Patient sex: F
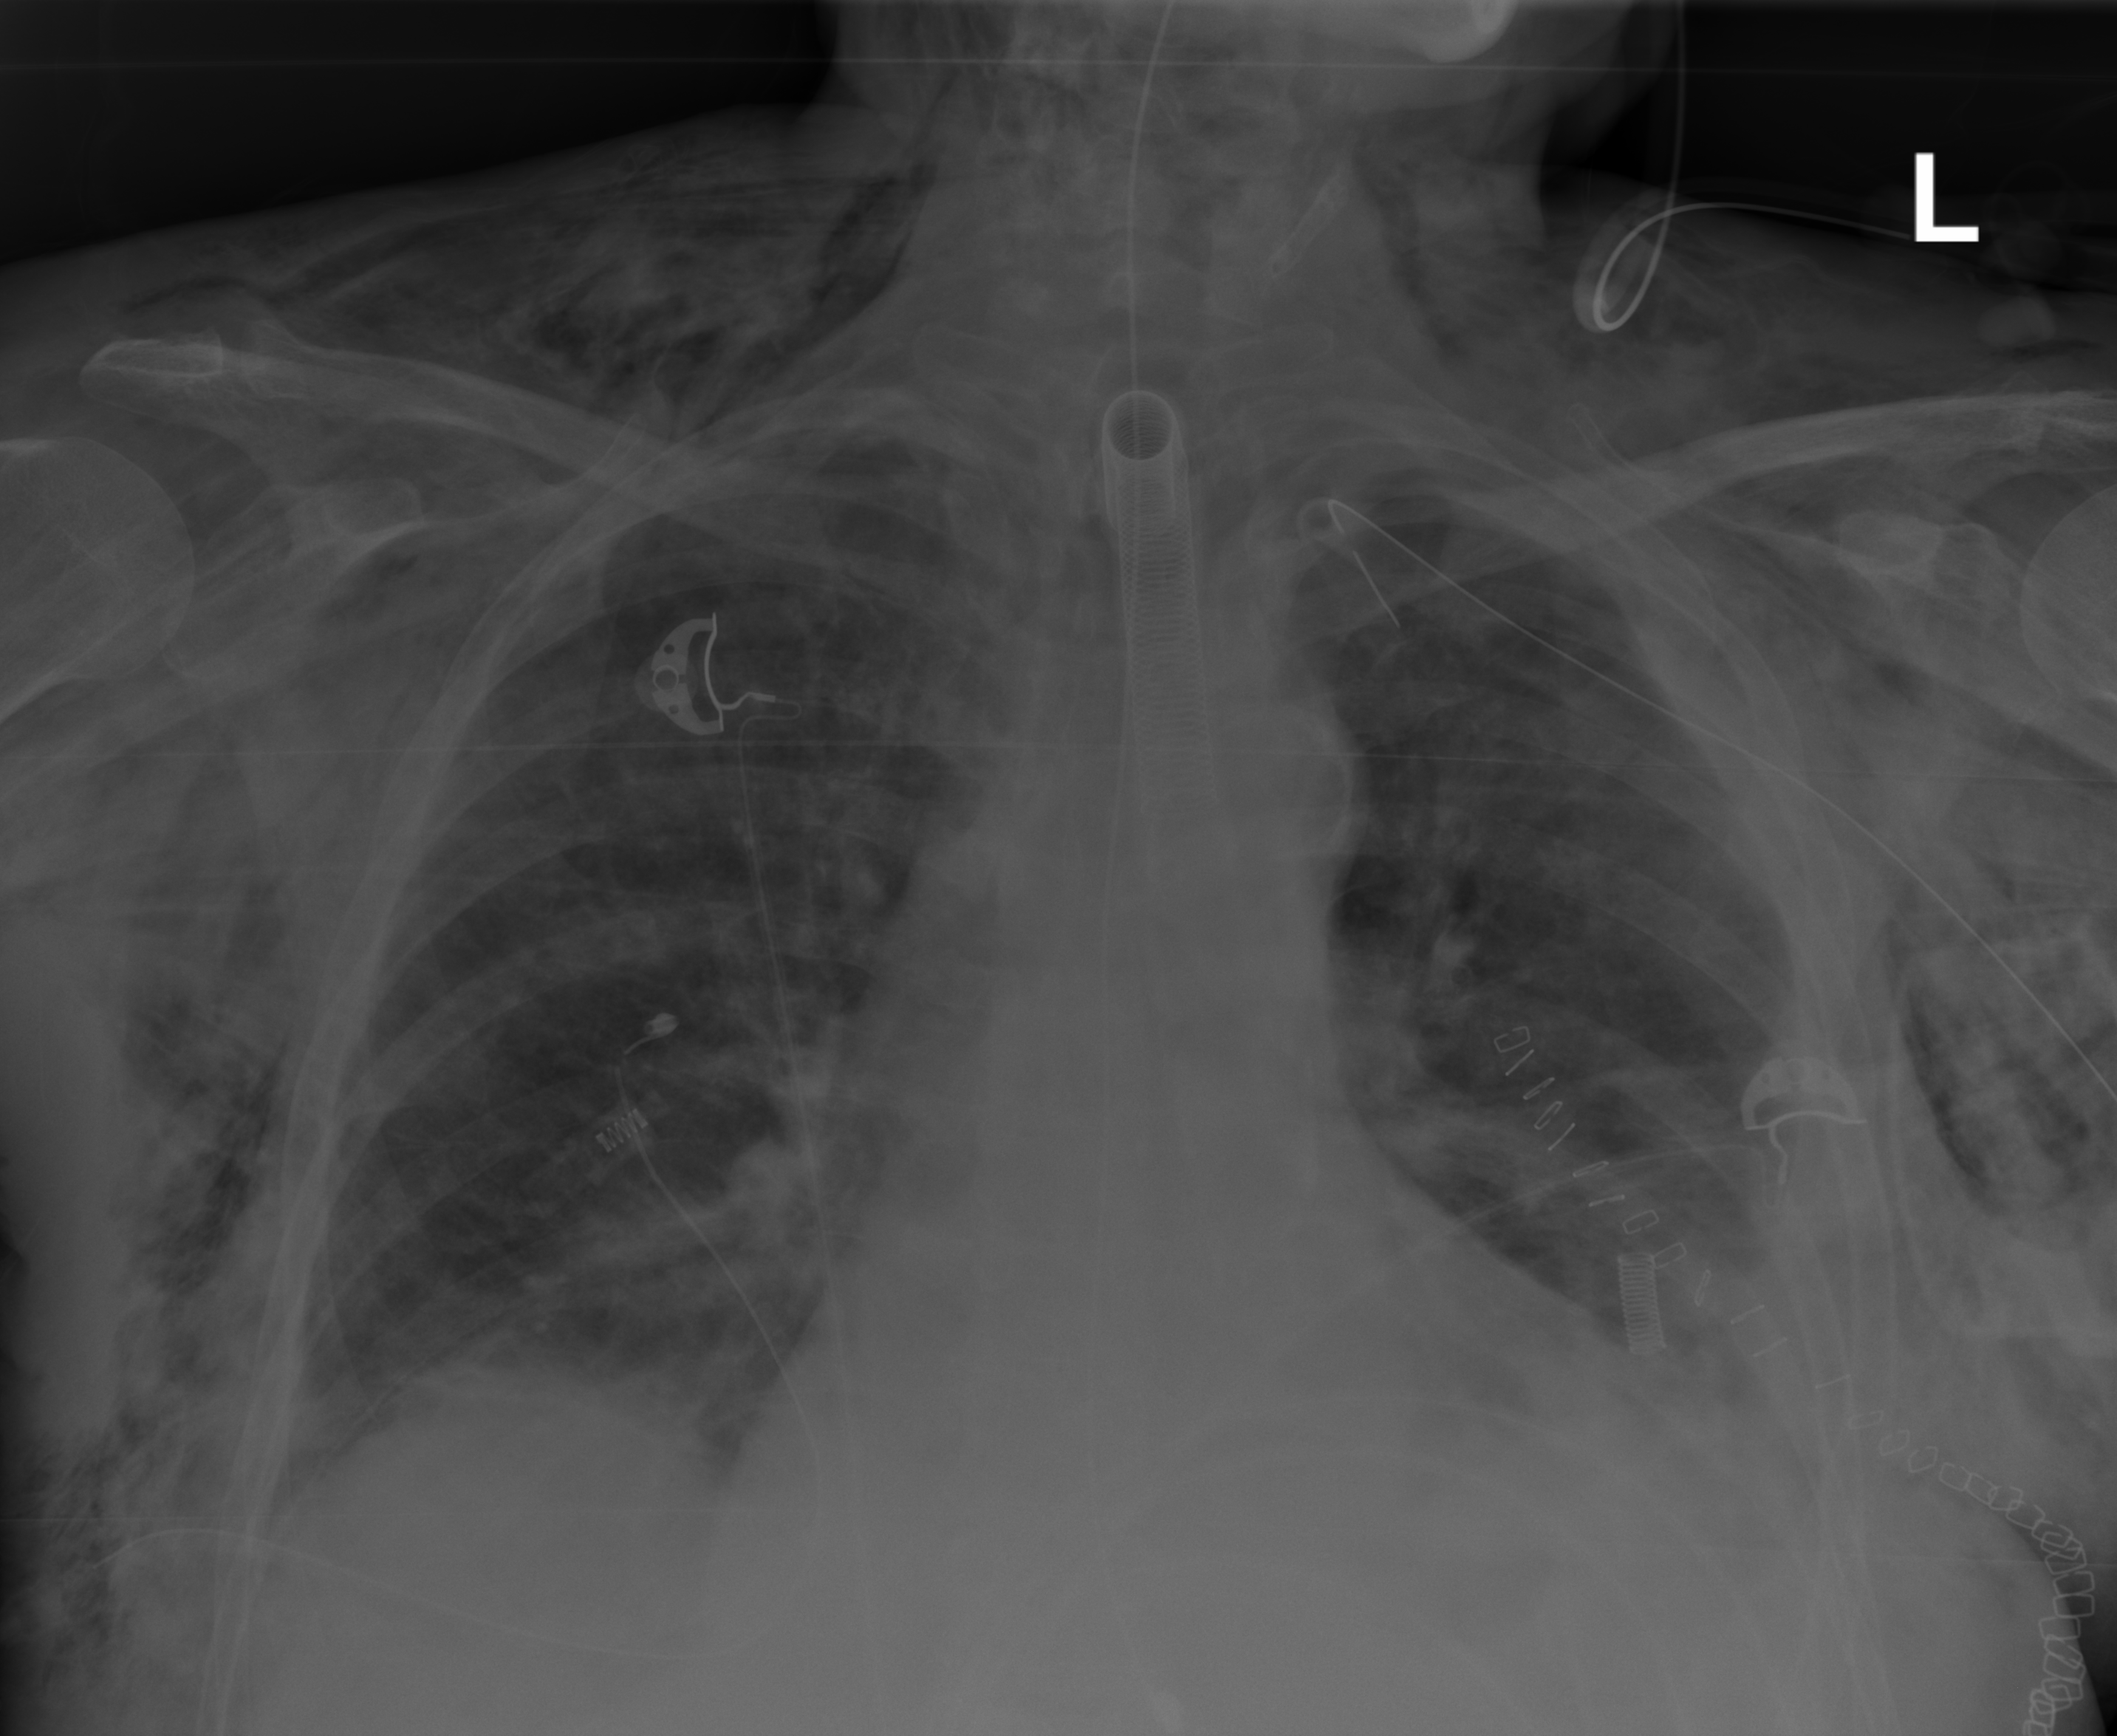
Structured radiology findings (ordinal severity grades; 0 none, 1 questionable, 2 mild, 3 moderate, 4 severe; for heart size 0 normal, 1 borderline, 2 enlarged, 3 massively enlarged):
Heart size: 2
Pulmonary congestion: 0
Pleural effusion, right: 0
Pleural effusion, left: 2
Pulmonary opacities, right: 0
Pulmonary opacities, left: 0
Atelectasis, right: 2
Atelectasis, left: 2